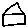
Label: house